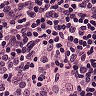
Metastatic tissue present: no